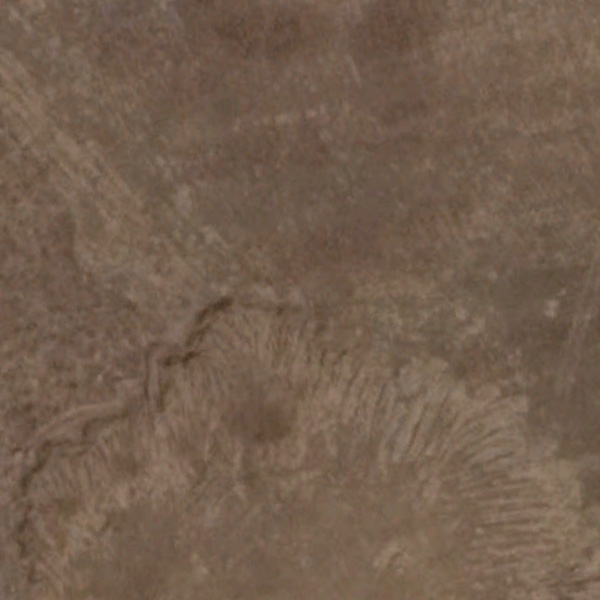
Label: BareLand